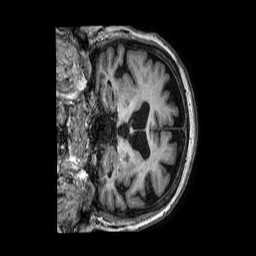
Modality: T1w
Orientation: coronal
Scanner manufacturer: philips
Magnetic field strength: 3 T
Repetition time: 0.006639 s
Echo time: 0.002984 s